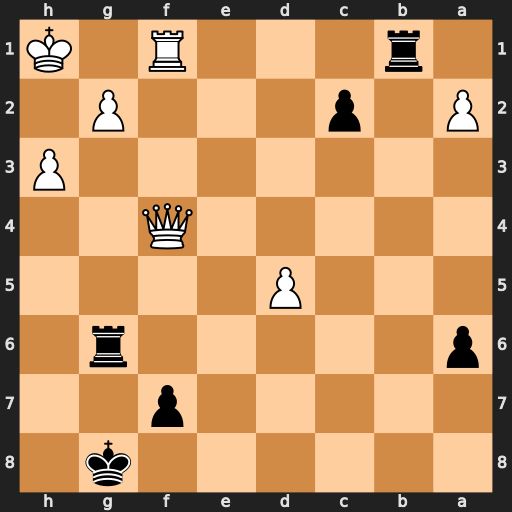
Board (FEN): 6k1/5p2/p5r1/3P4/5Q2/7P/P1p3P1/1r3R1K
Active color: b
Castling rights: -
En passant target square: -
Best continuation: Rxf1+ Qxf1 Rb6 Kh2 Rb1 Qf4 c1=Q